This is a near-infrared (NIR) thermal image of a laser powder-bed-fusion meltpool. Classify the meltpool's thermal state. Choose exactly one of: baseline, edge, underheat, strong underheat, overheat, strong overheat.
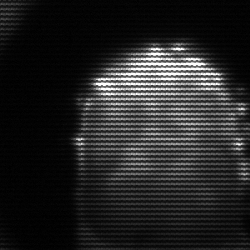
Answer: baseline